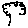
Label: tree